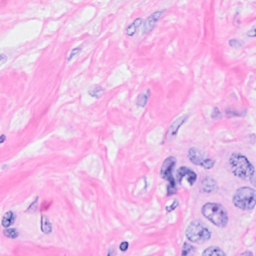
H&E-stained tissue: Breast